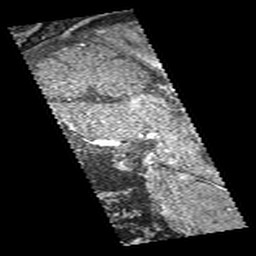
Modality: angio
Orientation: sagittal
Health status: ill
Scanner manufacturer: siemens
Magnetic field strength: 3 T
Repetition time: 0.027 s
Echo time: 0.00401 s